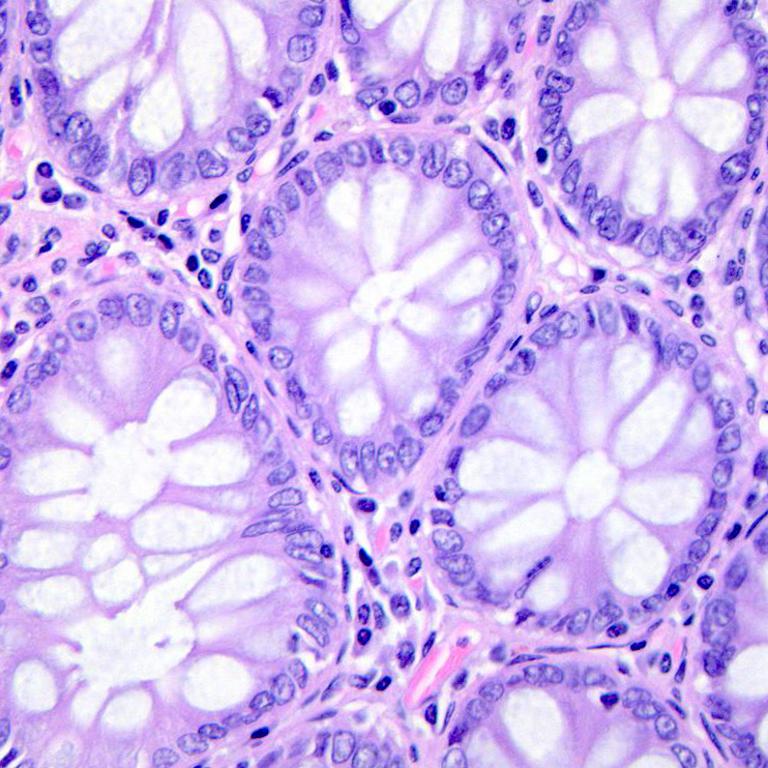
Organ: colon
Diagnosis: benign